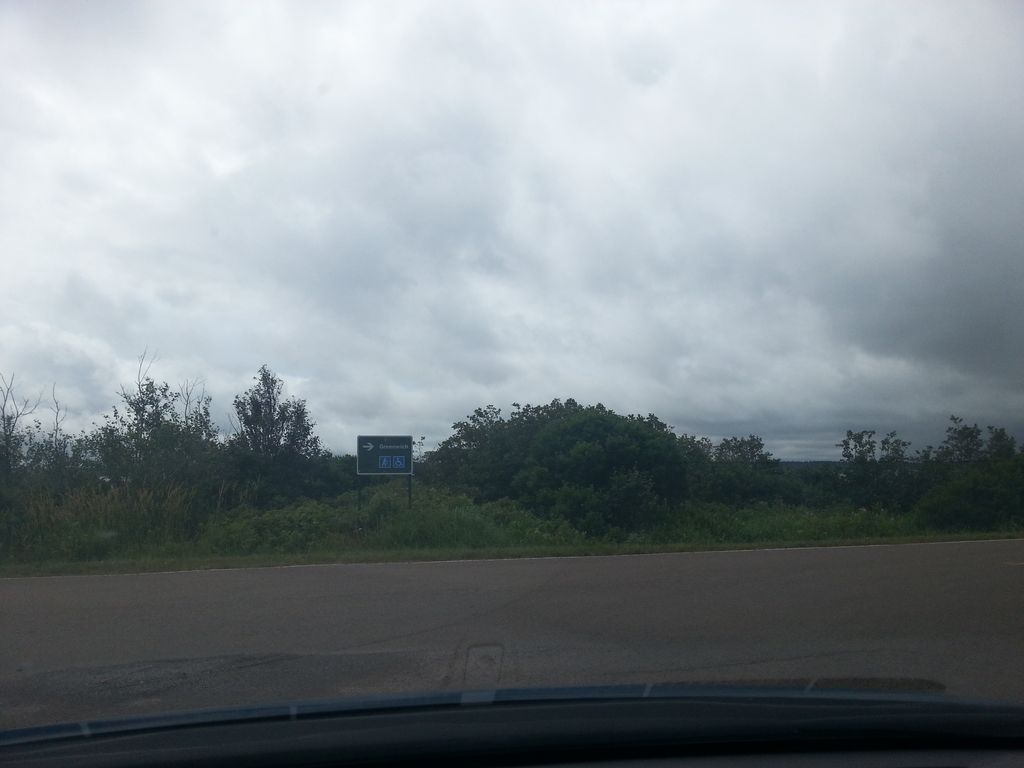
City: charlottetown